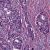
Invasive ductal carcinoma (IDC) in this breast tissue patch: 1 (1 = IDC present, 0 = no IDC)